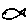
Label: fish